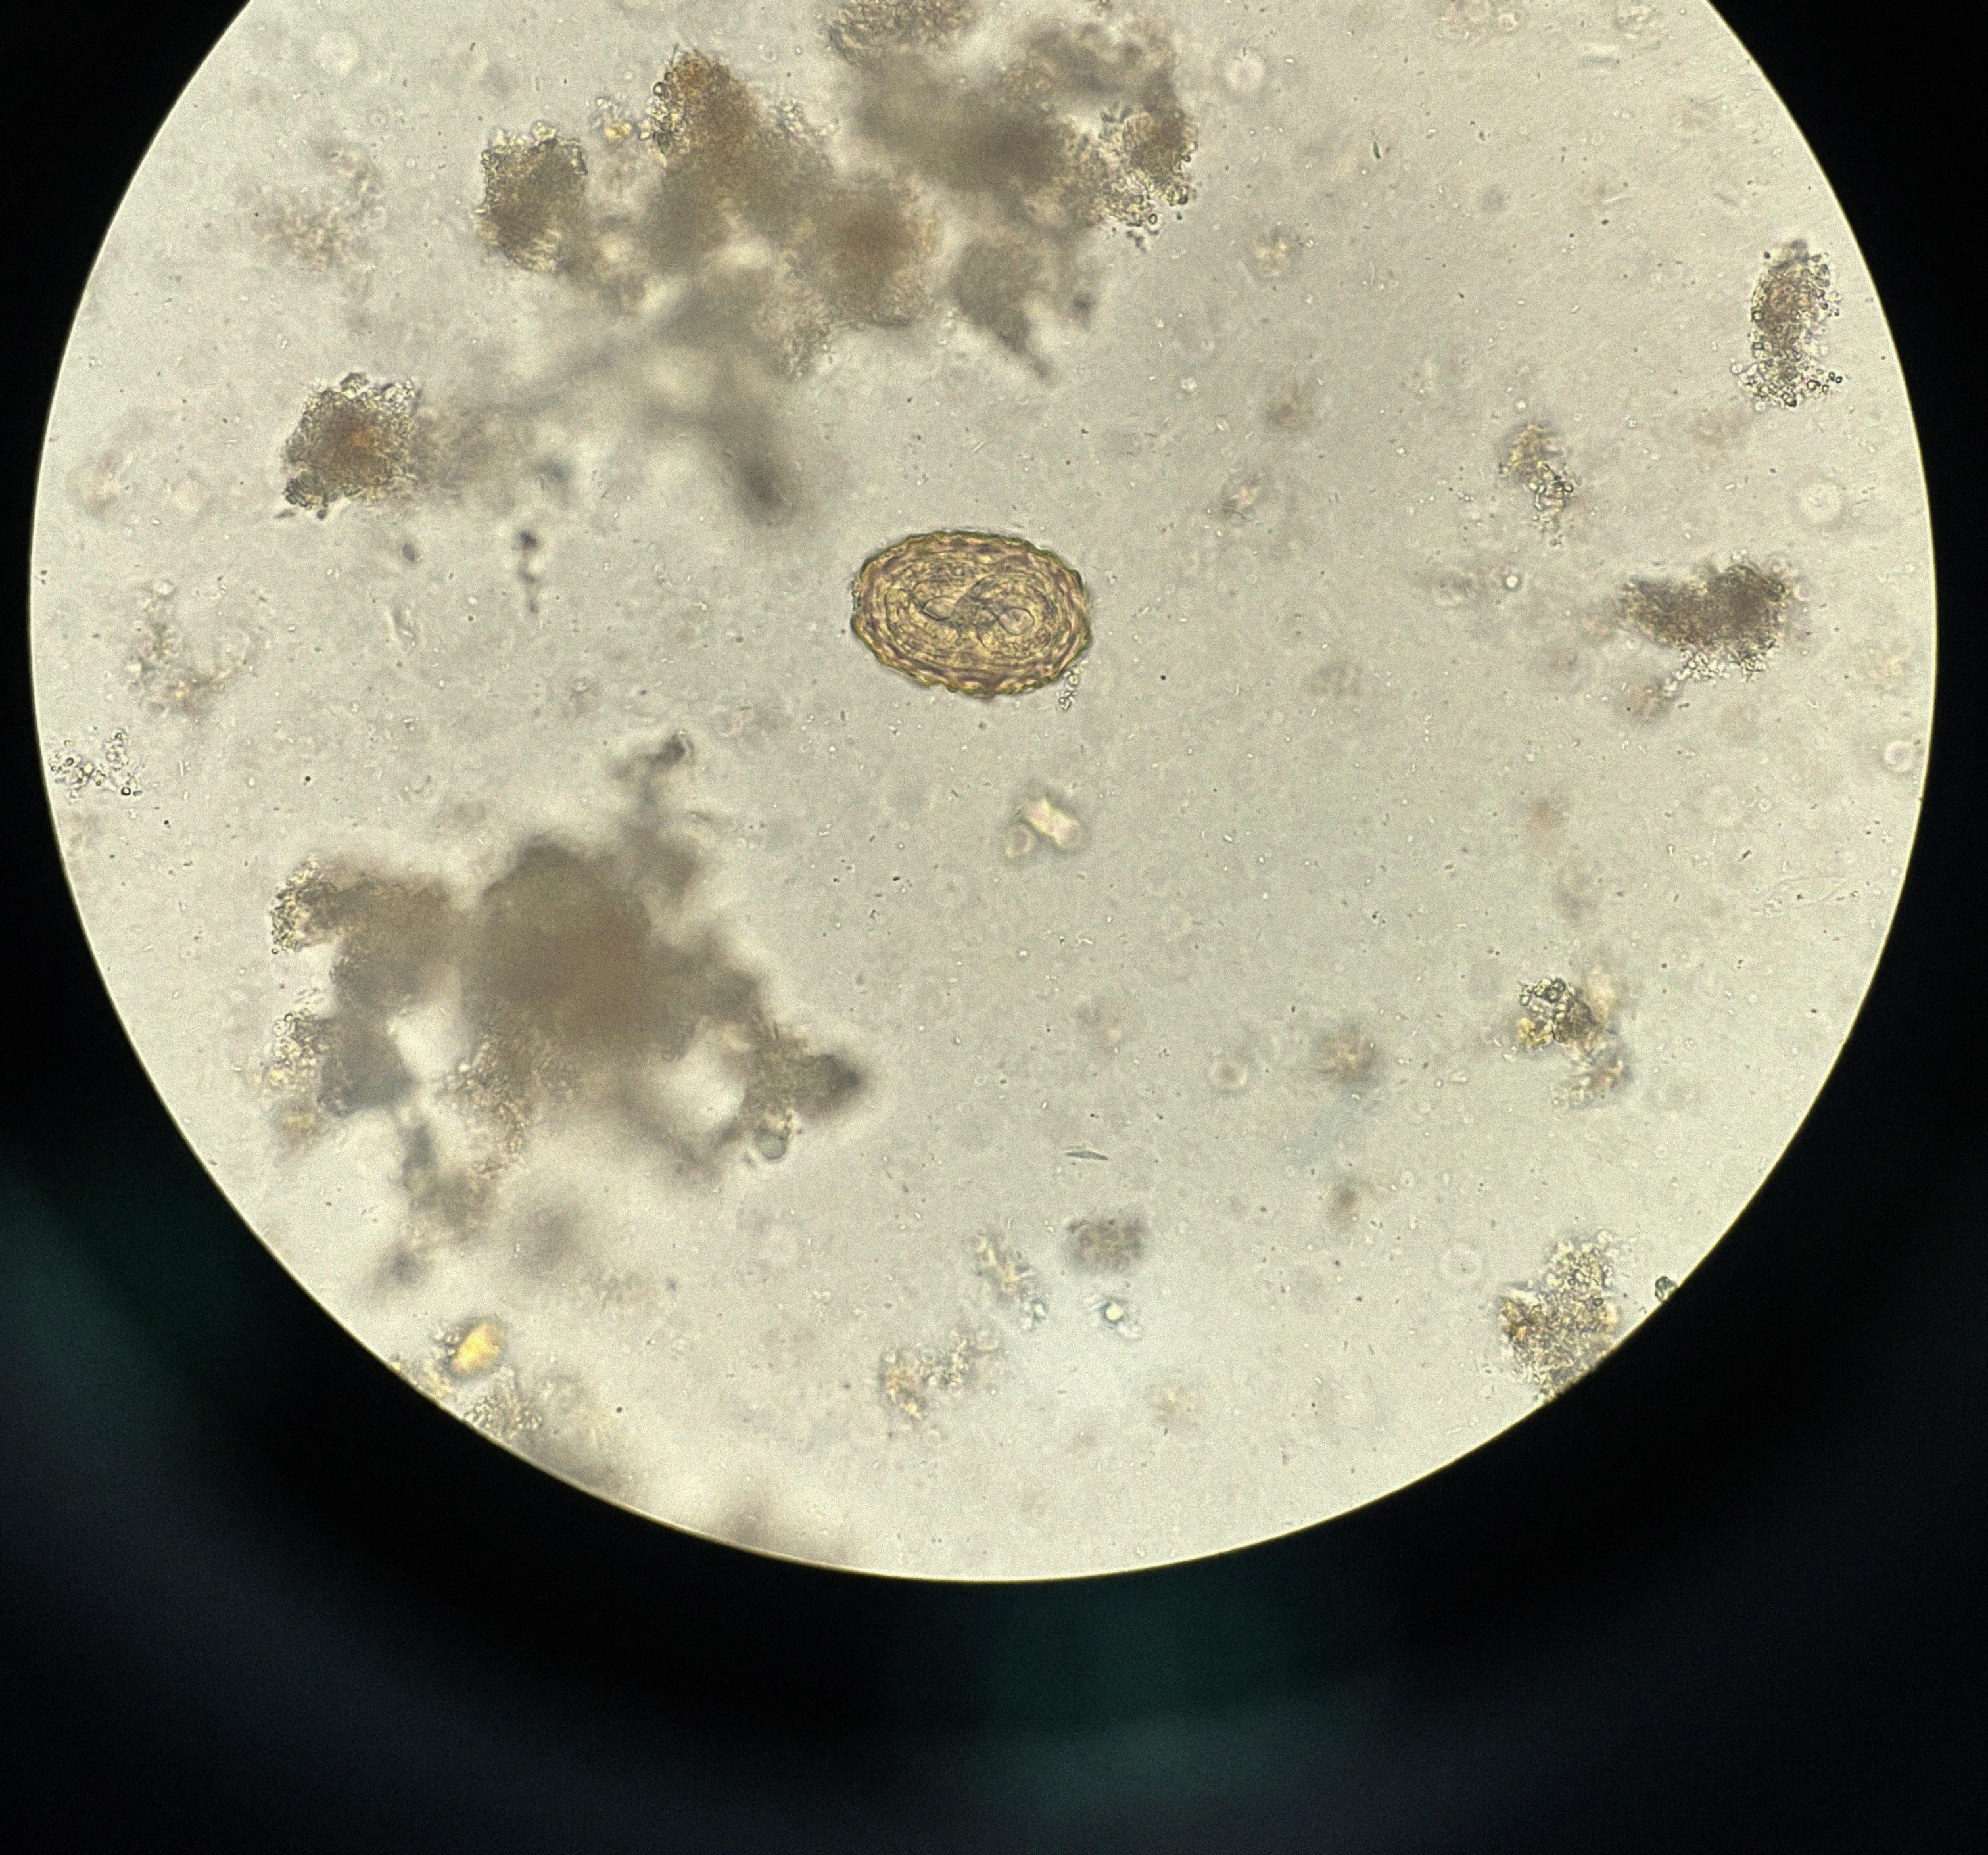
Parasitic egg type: Ascaris lumbricoides